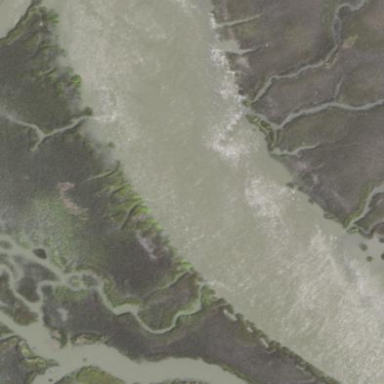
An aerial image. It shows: Tidal saltmarsh wetland area.